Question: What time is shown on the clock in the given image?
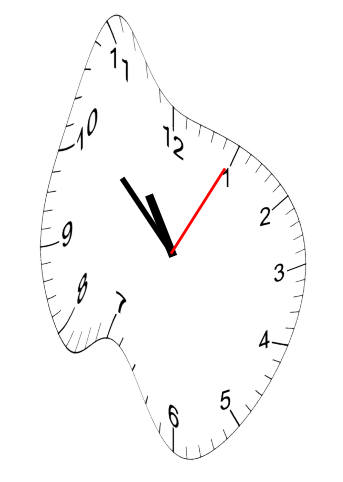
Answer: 10:52:05